Question: Here is an example:
'''
$(function() {
$('#test').change(function() {
$('#length').html($('#test').val().length)
})
})
'''
'''
<script src="https://ajax.googleapis.com/ajax/libs/jquery/2.1.1/jquery.min.js"></script>
<textarea id=test maxlength=10></textarea>
length = <span id=length>0</span>
'''
Fill textarea with lines (one character at one line) until browser allows.
When you finish, leave textarea, and js code will calculate characters too.
So in my case I could enter only 7 characters (including whitespaces) before chrome stopped me. Although value of maxlength attribute is 10:

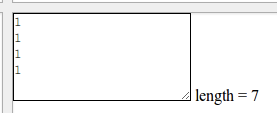
Answer: Your carriage returns are considered 2 characters each when it comes to maxlength.
'''
1
1
1
1
'''
But it seems that the javascript only could one of the '
' (I am not sure which one) which only adds up to .